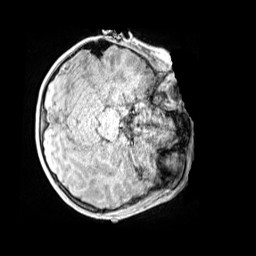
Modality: MP2RAGE
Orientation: axial
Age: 9
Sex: male
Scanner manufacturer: siemens
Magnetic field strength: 3 T
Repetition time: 4 s
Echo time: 0.00299 s